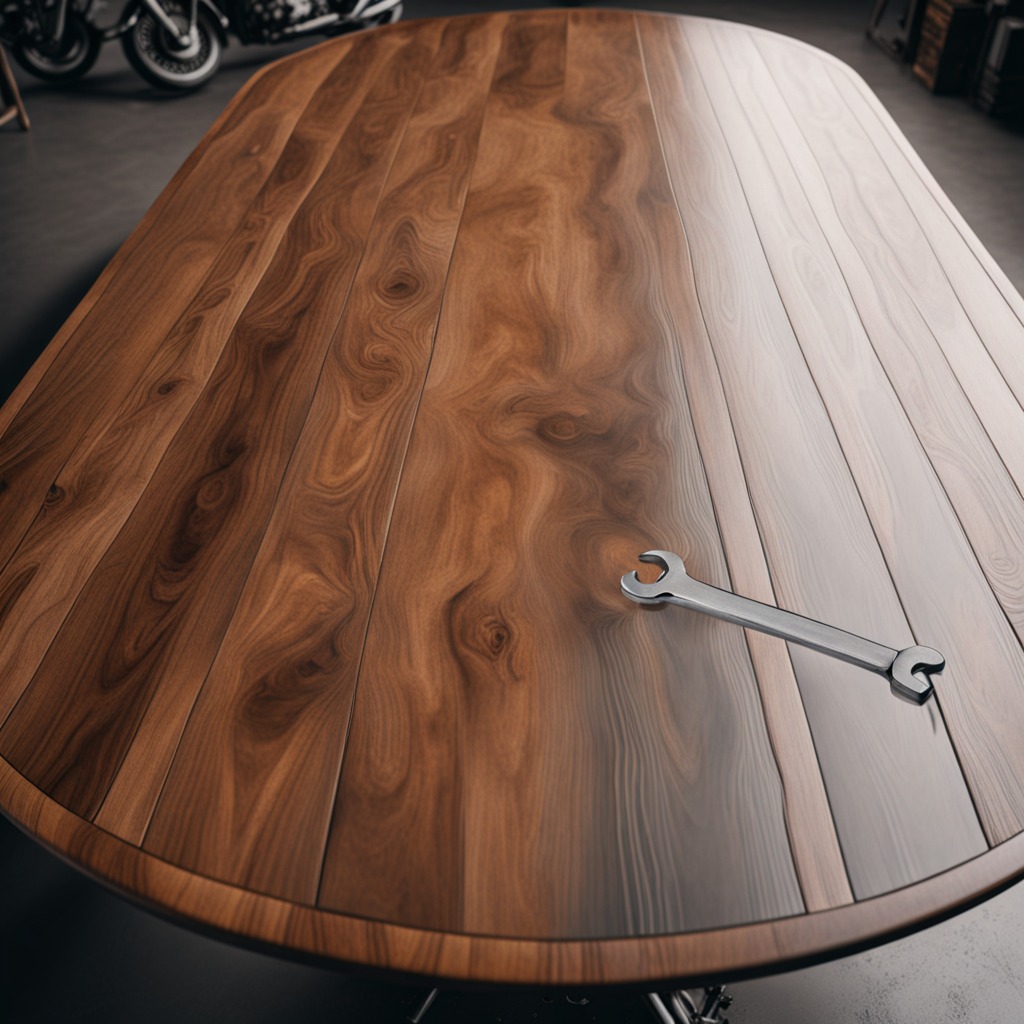
A wrench is lying on the wooden table in the garage.